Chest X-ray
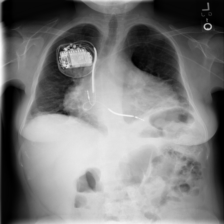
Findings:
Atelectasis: positive
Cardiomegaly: negative
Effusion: negative
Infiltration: negative
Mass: negative
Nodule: negative
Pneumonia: negative
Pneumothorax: negative
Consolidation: negative
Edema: negative
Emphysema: negative
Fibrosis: negative
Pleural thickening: negative
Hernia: negative